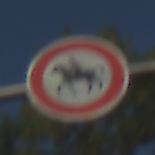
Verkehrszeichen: VerbotReiter
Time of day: MorningAfternoon
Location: Outdoor (RoadRail)
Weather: Clear
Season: NotSpecified
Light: Natural